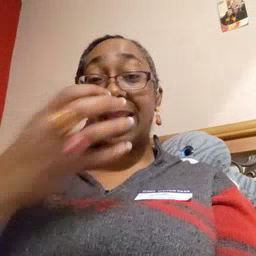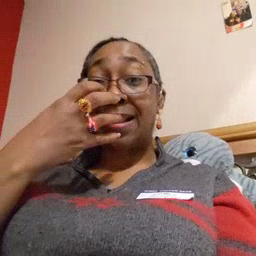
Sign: hot